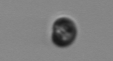
Label: nanoplankton_mix